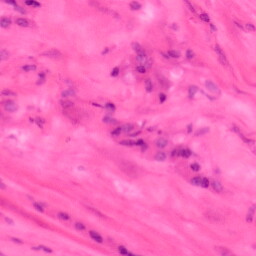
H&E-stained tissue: Colon